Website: walmart
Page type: address-validator
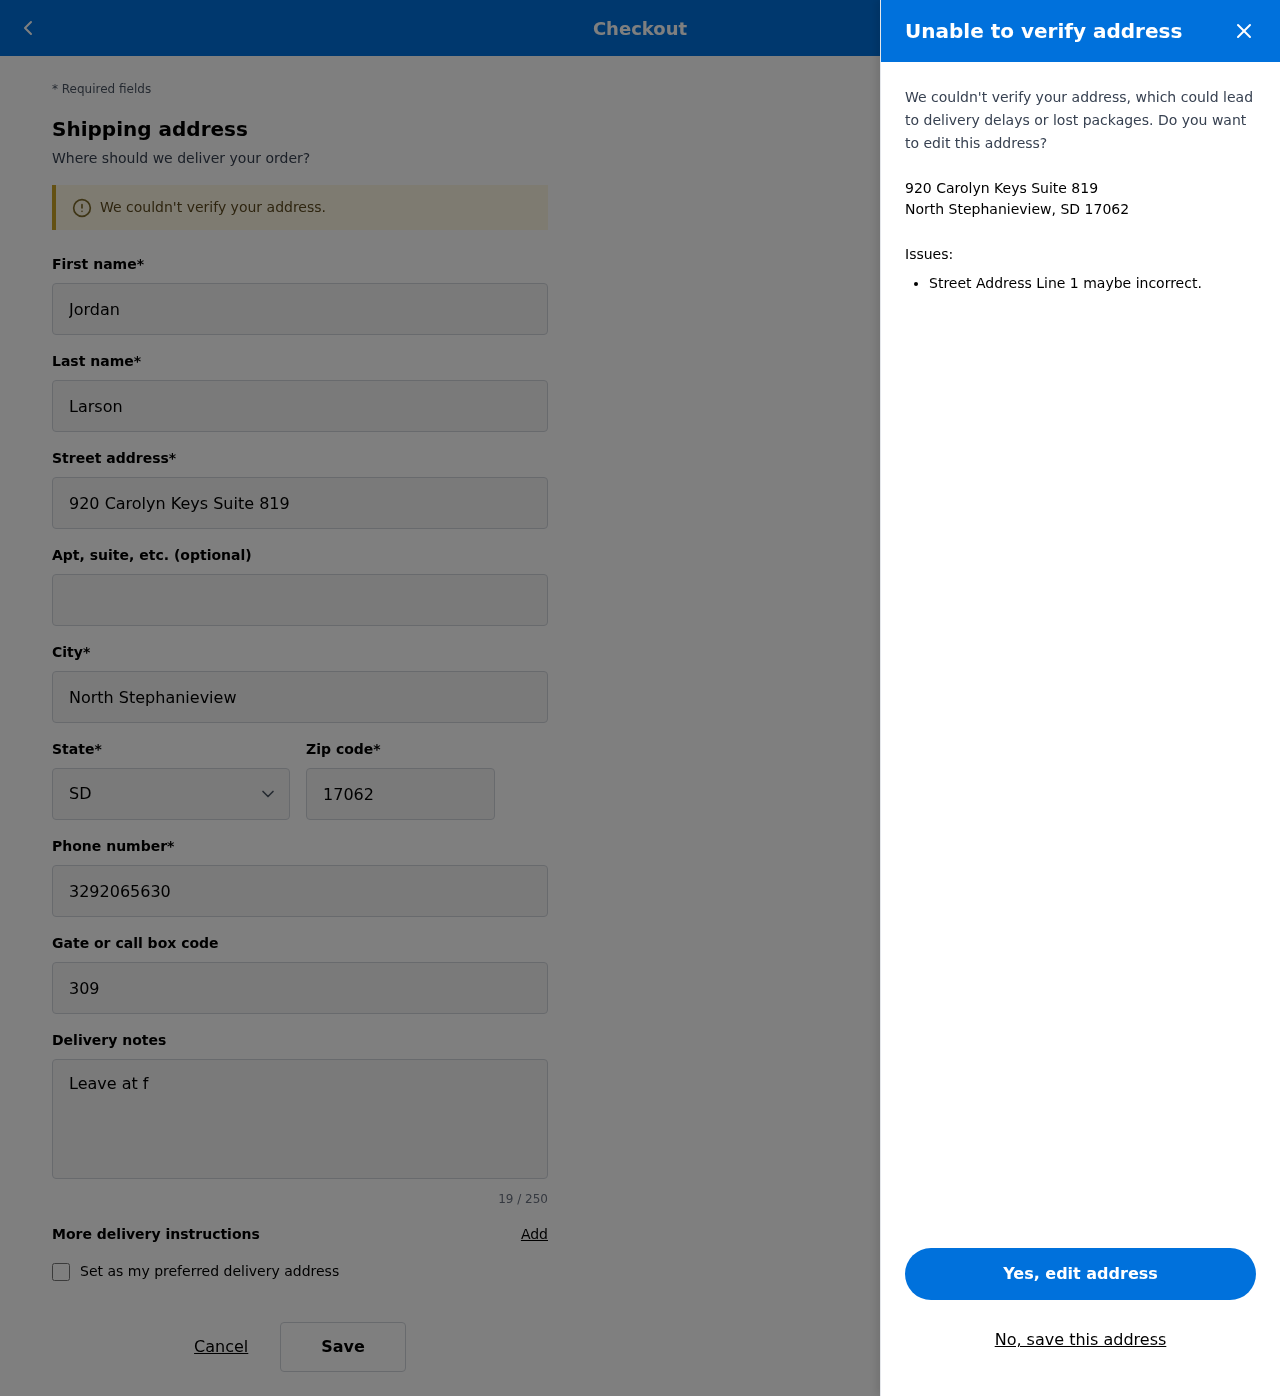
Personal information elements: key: PII_CITY_STATE_ZIP
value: North Stephanieview, SD 17062
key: PII_DELIVERY_INSTRUCTIONS
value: Leave at front door
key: PII_STATE_ABBR
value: SD
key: PII_STREET
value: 920 Carolyn Keys Suite 819
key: PII_FIRSTNAME
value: Jordan
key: PII_LASTNAME
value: Larson
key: PII_CITY
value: North Stephanieview
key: PII_POSTCODE
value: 17062
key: PII_PHONE
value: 3292065630
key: PII_SECURITY_CODE
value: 309